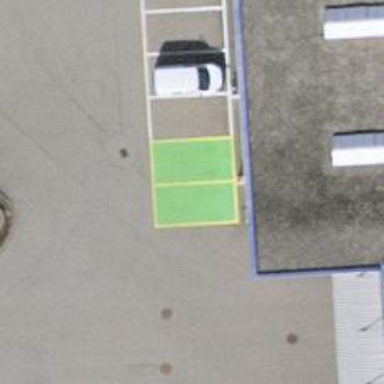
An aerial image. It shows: Charging station.